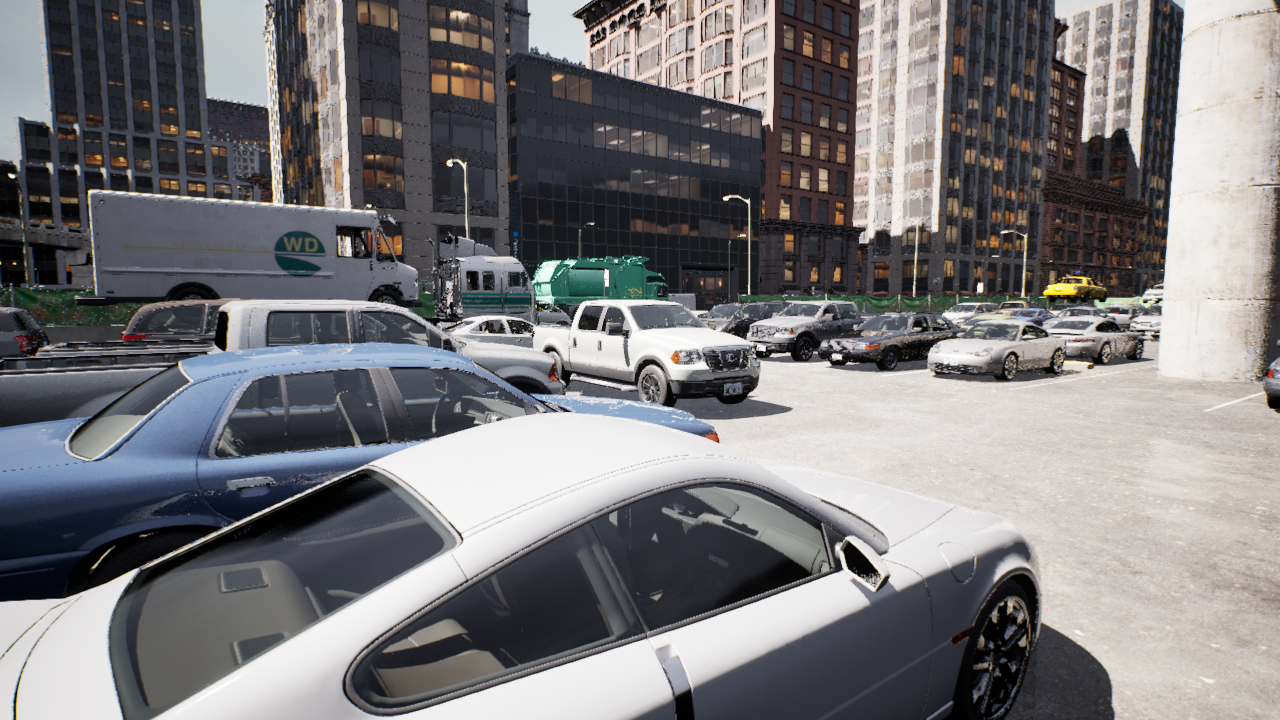
Venue: arterial
Lighting: clear day
Vehicle rig: pickup